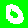
Digit: 0